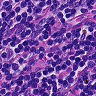
Metastatic tissue present: no